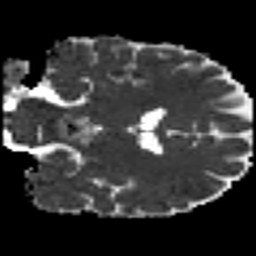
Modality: MD
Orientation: coronal
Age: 24
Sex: male
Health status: ill
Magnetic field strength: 3 T
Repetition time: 8.4 s
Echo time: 0.0926 s